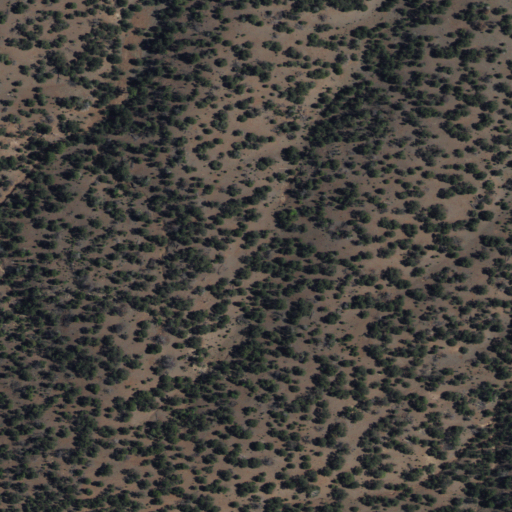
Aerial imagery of gap in New Mexico named Dutch Oven Pass containing only evergreen forest